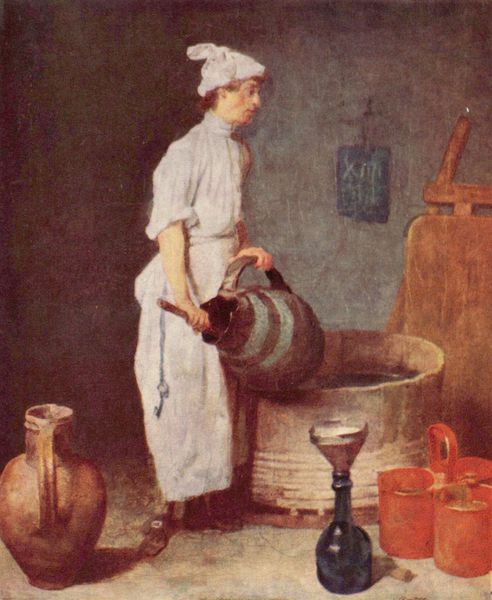
Titel: Der Abwaschbursche in der Kneipe
Künstler: Jean-Baptiste Siméon Chardin
Standort: Glasgow
Institution: Hunterian Museum
Schlagwörter: blau, dunkel, gemälde, hand, mann, schatten, umhang, wasser, weiß, grün, ocker, braun, frankreich, frau, getränk, glas, grau, hell, holz, hut, kleid, licht, orange, profil, raum, schwarz, tisch, zimmer, gürtel, rot, tuch, beige, haube, malerei, flasche, flaschen, hemd, kappe, mütze, wand, arm, barock, diener, gesicht, mensch, schale, ärmel, bild, niederlande, öl, boden, gewand, interieur, kutte, mantel, realismus, schnur, person, rokoko, arbeit, genre, müller, stock, amphore, henkel, kanne, keramik, krug, ton, trauben, vase, kübel, schürze, taille, magd, genrebild, genremalerei, naturalismus, schuhe, stab, arbeiten, weis, arbeiter, romantik, löffel, tafel, wein, einfach, kopftuch, korb, vasen, kordel, junge, dünn, bauer, unscharf, becher, waschen, keller, schild, spitzweg, beruf, knabe, gefäss, seil, reinigen, milch, brett, bäcker, kittel, leinwand, fass, chardin, wanne, zuber, küche, handwerk, handwerker, krüge, flüssigkeit, karg, brauntöne, profan, warme farben, trog, bürsten, zipfelmütze, breughel, flämisch, niederländer, butter, schlüssel, trichter, mehl, bottich, kanister, sauber, eimer, gefäße, turban, kannen, töpfer, behälter, urne, koch, rühren, bauernjunge, bruegel, bändel, bräunlich, alltagsszene, schürtze, weinkeller, haushalt, bütte, mager, winzer, amporen, schöpfen, lebensmittel, putzen, reinigung, säubern, behältnis, cardin, flüchtig, trist, glasflasche, brauerei, spülen, ampore, füllen, schlafmütze, weinkrug, eyck, träne, genredarstellung, wäscher, schöpfer, sephia, kelterei, dienstbote, arbeitet, keltern, filter, ampre, arbiten, bottig, bäsch, böttcher, flaschenwäscher, kellermeister, klasche, mühler, tragerl, umfüllen, weinwäscher, ölgießer, kocklöffel, abfüllen, käser, schöpfgerät